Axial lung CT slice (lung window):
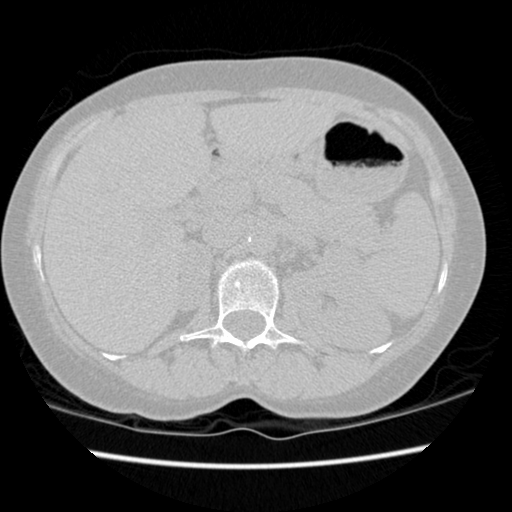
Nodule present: no